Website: macys
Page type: cross-sells
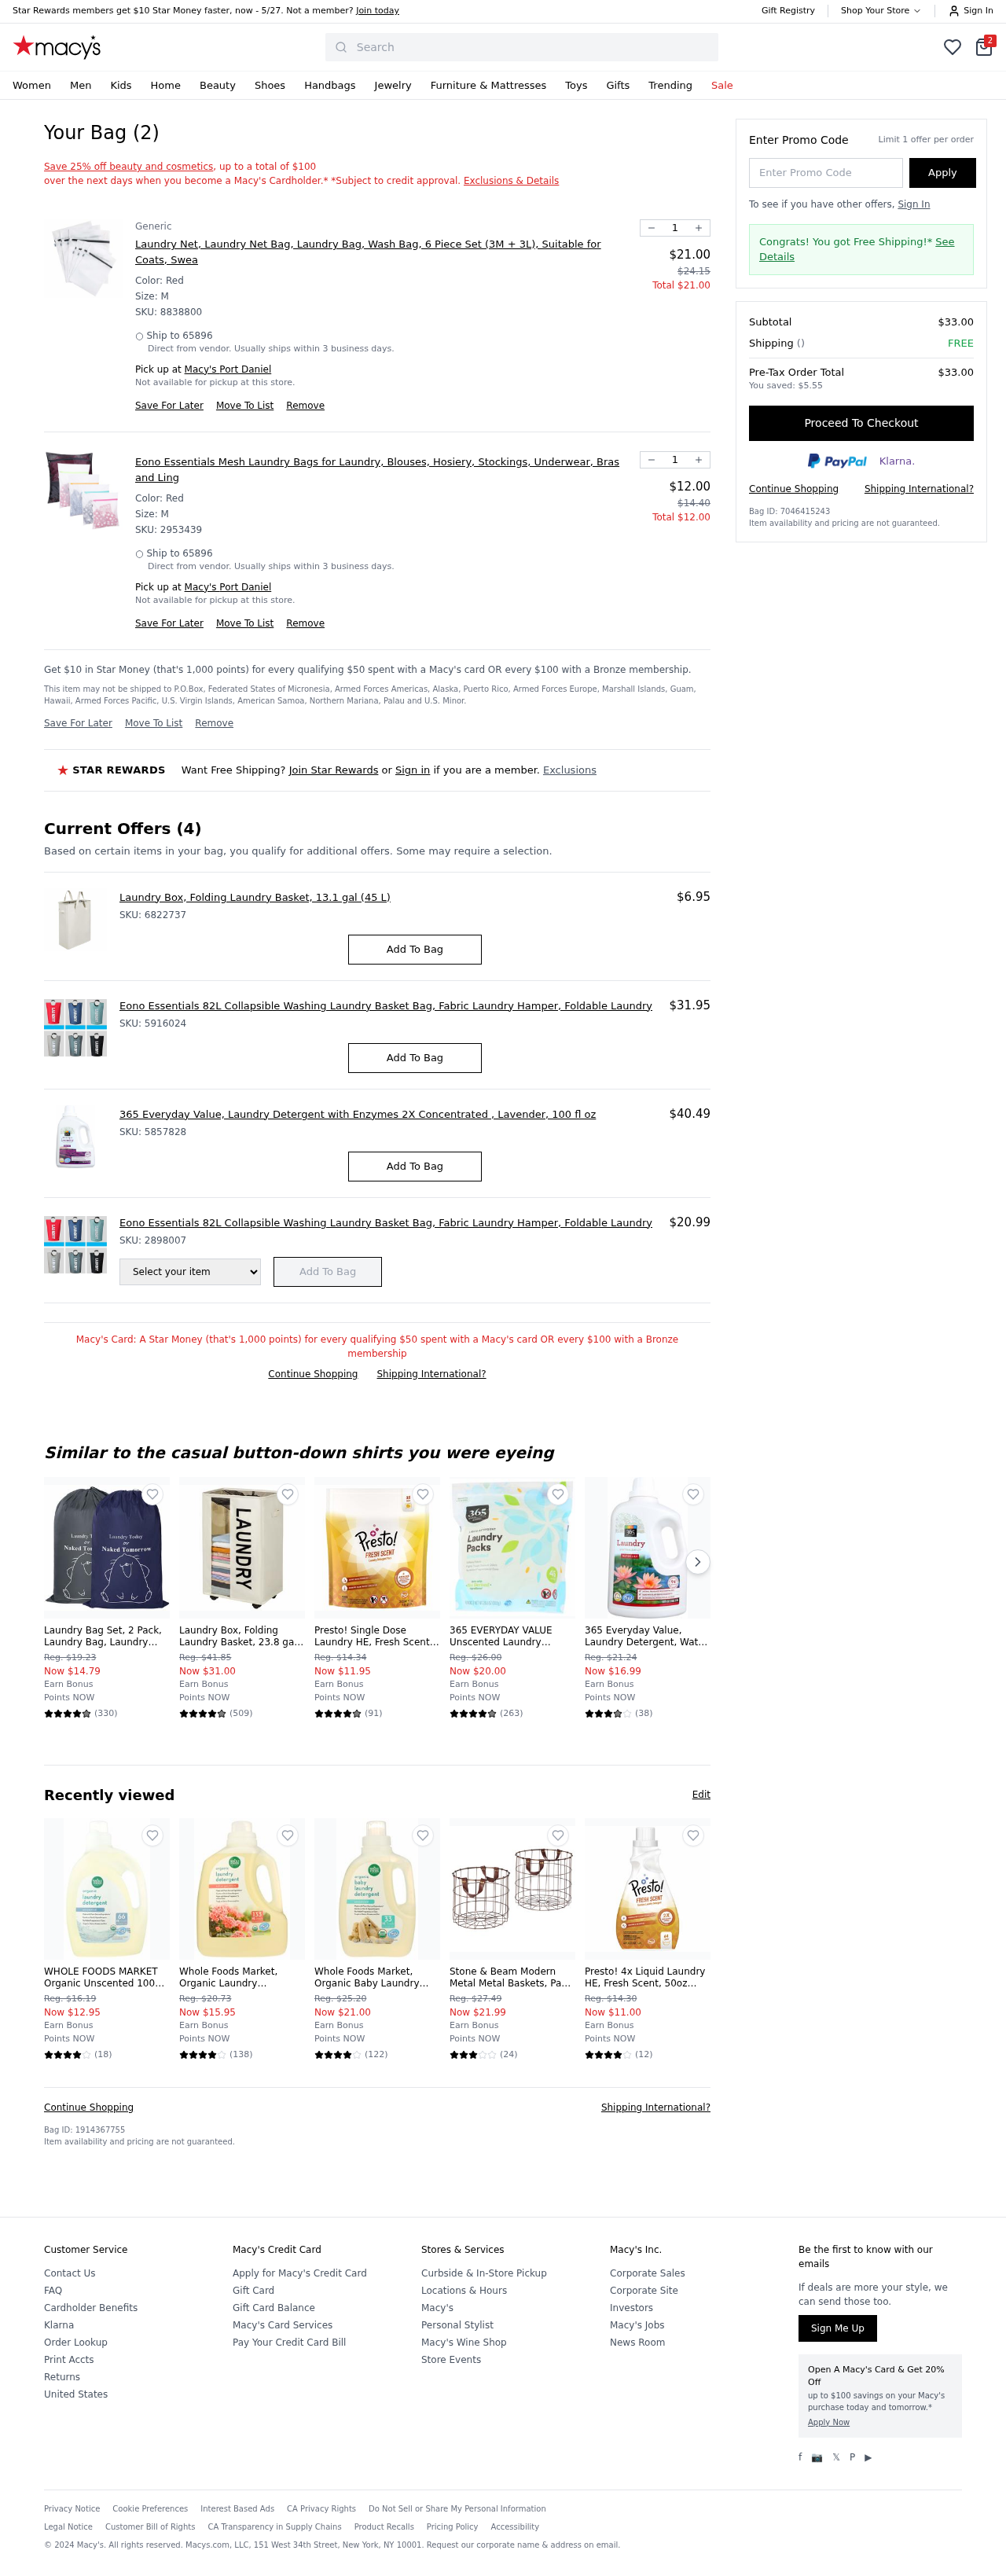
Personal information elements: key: PII_CITY
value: Port Daniel
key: PII_POSTCODE
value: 65896
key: PII_PROMO_CODE
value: OFF07
Product elements: key: PRODUCT10_NAME
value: WHOLE FOODS MARKET Organic Unscented 100oz Laundry Detergent, 100 FZ
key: PRODUCT10_NUM_RATINGS
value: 18
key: PRODUCT10_PRICE
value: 12.95
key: PRODUCT10_RATING
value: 4.2
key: PRODUCT11_NAME
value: Whole Foods Market, Organic Laundry Detergent (133 HE Loads), Citrus Geranium, 100 Fl Oz
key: PRODUCT11_NUM_RATINGS
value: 138
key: PRODUCT11_PRICE
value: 15.95
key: PRODUCT11_RATING
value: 4.2
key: PRODUCT12_NAME
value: Whole Foods Market, Organic Baby Laundry Detergent (33 HE Loads), Unscented, 50 Fl Oz
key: PRODUCT12_NUM_RATINGS
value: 122
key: PRODUCT12_PRICE
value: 21
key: PRODUCT12_RATING
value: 4.2
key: PRODUCT13_NAME
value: Stone & Beam Modern Metal Metal Baskets, Pack of 2, Brown
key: PRODUCT13_NUM_RATINGS
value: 24
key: PRODUCT13_PRICE
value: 21.99
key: PRODUCT13_RATING
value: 3.2
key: PRODUCT14_NAME
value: Presto! 4x Liquid Laundry HE, Fresh Scent, 50oz (Top)
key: PRODUCT14_NUM_RATINGS
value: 12
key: PRODUCT14_PRICE
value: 11
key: PRODUCT14_RATING
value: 4.4
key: PRODUCT15_NAME
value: Laundry Box, Folding Laundry Basket, 13.1 gal (45 L)
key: PRODUCT15_PRICE
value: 6.95
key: PRODUCT16_NAME
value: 365 Everyday Value, Laundry Detergent with Enzymes 2X Concentrated , Lavender, 100 fl oz
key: PRODUCT16_PRICE
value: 40.49
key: PRODUCT1_BRAND
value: Generic
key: PRODUCT1_NAME
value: Laundry Net, Laundry Net Bag, Laundry Bag, Wash Bag, 6 Piece Set (3M + 3L), Suitable for Coats, Swea
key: PRODUCT1_PRICE
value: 21
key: PRODUCT1_QUANTITY
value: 1
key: PRODUCT2_NAME
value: Eono Essentials Mesh Laundry Bags for Laundry, Blouses, Hosiery, Stockings, Underwear, Bras and Ling
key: PRODUCT2_PRICE
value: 12
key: PRODUCT2_QUANTITY
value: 1
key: PRODUCT3_NAME
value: Eono Essentials 82L Collapsible Washing Laundry Basket Bag, Fabric Laundry Hamper, Foldable Laundry
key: PRODUCT3_PRICE
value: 31.95
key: PRODUCT4_NAME
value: Eono Essentials 82L Collapsible Washing Laundry Basket Bag, Fabric Laundry Hamper, Foldable Laundry
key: PRODUCT4_PRICE
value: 20.99
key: PRODUCT5_NAME
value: Laundry Bag Set, 2 Pack, Laundry Bag, Laundry Basket, Drawstring Bag, Large Size Storage Bag, Travel
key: PRODUCT5_NUM_RATINGS
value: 330
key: PRODUCT5_PRICE
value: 14.79
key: PRODUCT5_RATING
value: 4.5
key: PRODUCT6_NAME
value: Laundry Box, Folding Laundry Basket, 23.8 gal (90 L)
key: PRODUCT6_NUM_RATINGS
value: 509
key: PRODUCT6_PRICE
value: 31
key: PRODUCT6_RATING
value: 4.6
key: PRODUCT7_NAME
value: Presto! Single Dose Laundry HE, Fresh Scent, 35ct
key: PRODUCT7_NUM_RATINGS
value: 91
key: PRODUCT7_PRICE
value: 11.95
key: PRODUCT7_RATING
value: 4.7
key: PRODUCT8_NAME
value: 365 EVERYDAY VALUE Unscented Laundry Detergent Liquid Packs 45 Count, 45 CT
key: PRODUCT8_NUM_RATINGS
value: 263
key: PRODUCT8_PRICE
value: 20
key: PRODUCT8_RATING
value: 4.6
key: PRODUCT9_NAME
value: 365 Everyday Value, Laundry Detergent, Water Lily, 128 fl oz
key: PRODUCT9_NUM_RATINGS
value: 38
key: PRODUCT9_PRICE
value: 16.99
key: PRODUCT9_RATING
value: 3.5
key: PRODUCT1_SKU
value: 8838800
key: PRODUCT1_ORIGINAL_PRICE
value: $24.15
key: PRODUCT1_TOTAL
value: $21.00
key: PRODUCT2_SKU
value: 2953439
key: PRODUCT2_ORIGINAL_PRICE
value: $14.40
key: PRODUCT2_TOTAL
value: $12.00
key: PRODUCT15_SKU
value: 6822737
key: PRODUCT3_SKU
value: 5916024
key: PRODUCT16_SKU
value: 5857828
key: PRODUCT4_SKU
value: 2898007
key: PRODUCT5_ORIGINAL_PRICE
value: Reg. $19.23
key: PRODUCT6_ORIGINAL_PRICE
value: Reg. $41.85
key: PRODUCT7_ORIGINAL_PRICE
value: Reg. $14.34
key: PRODUCT8_ORIGINAL_PRICE
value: Reg. $26.00
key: PRODUCT9_ORIGINAL_PRICE
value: Reg. $21.24
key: PRODUCT10_ORIGINAL_PRICE
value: Reg. $16.19
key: PRODUCT11_ORIGINAL_PRICE
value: Reg. $20.73
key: PRODUCT12_ORIGINAL_PRICE
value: Reg. $25.20
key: PRODUCT13_ORIGINAL_PRICE
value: Reg. $27.49
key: PRODUCT14_ORIGINAL_PRICE
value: Reg. $14.30
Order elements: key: ORDER_NUM_ITEMS
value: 2
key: ORDER_SUBTOTAL
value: $33.00
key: ORDER_TOTAL
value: $33.00
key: ORDER_SAVINGS
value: $5.55
Search elements: key: HEADER_SEARCH
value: Search